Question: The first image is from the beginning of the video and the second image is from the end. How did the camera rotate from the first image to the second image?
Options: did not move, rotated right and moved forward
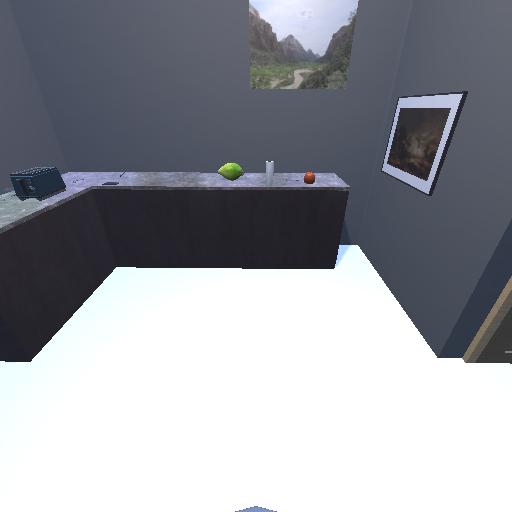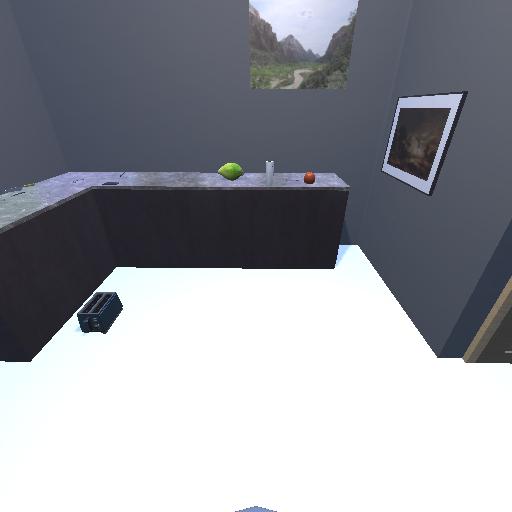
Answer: did not move